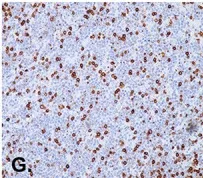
Pathological images of the resected specimen. CD5.
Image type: pathology (immunostaining)